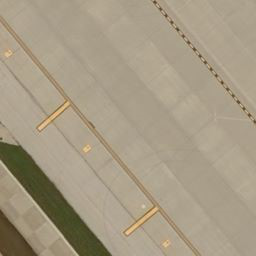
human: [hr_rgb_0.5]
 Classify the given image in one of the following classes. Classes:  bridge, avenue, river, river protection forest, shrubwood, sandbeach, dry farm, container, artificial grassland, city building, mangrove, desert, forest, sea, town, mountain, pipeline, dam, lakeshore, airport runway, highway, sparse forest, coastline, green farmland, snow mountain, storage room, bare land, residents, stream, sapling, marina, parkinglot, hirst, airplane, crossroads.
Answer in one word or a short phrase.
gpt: airport runway